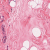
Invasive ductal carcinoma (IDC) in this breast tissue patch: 0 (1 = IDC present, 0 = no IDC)